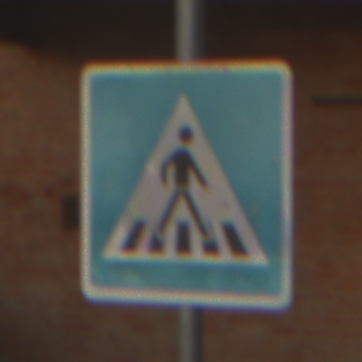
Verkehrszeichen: FussgaengerueberwegLinks
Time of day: SunriseSunset
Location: Roofed (Suburban)
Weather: Clear
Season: NotSpecified
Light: Natural